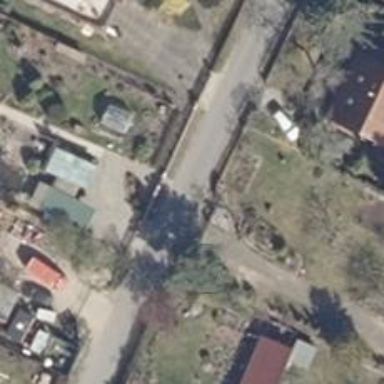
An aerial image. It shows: Residential road with asphalt surface. There is opposite cycleway.